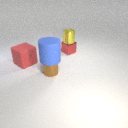
small red metal cube to the right of large red rubber cube